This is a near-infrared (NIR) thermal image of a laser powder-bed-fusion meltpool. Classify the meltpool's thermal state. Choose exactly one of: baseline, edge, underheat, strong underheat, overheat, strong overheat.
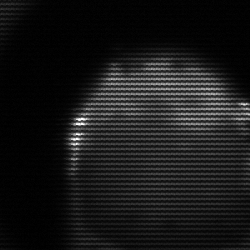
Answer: edge